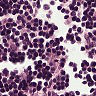
Metastatic tissue present: no